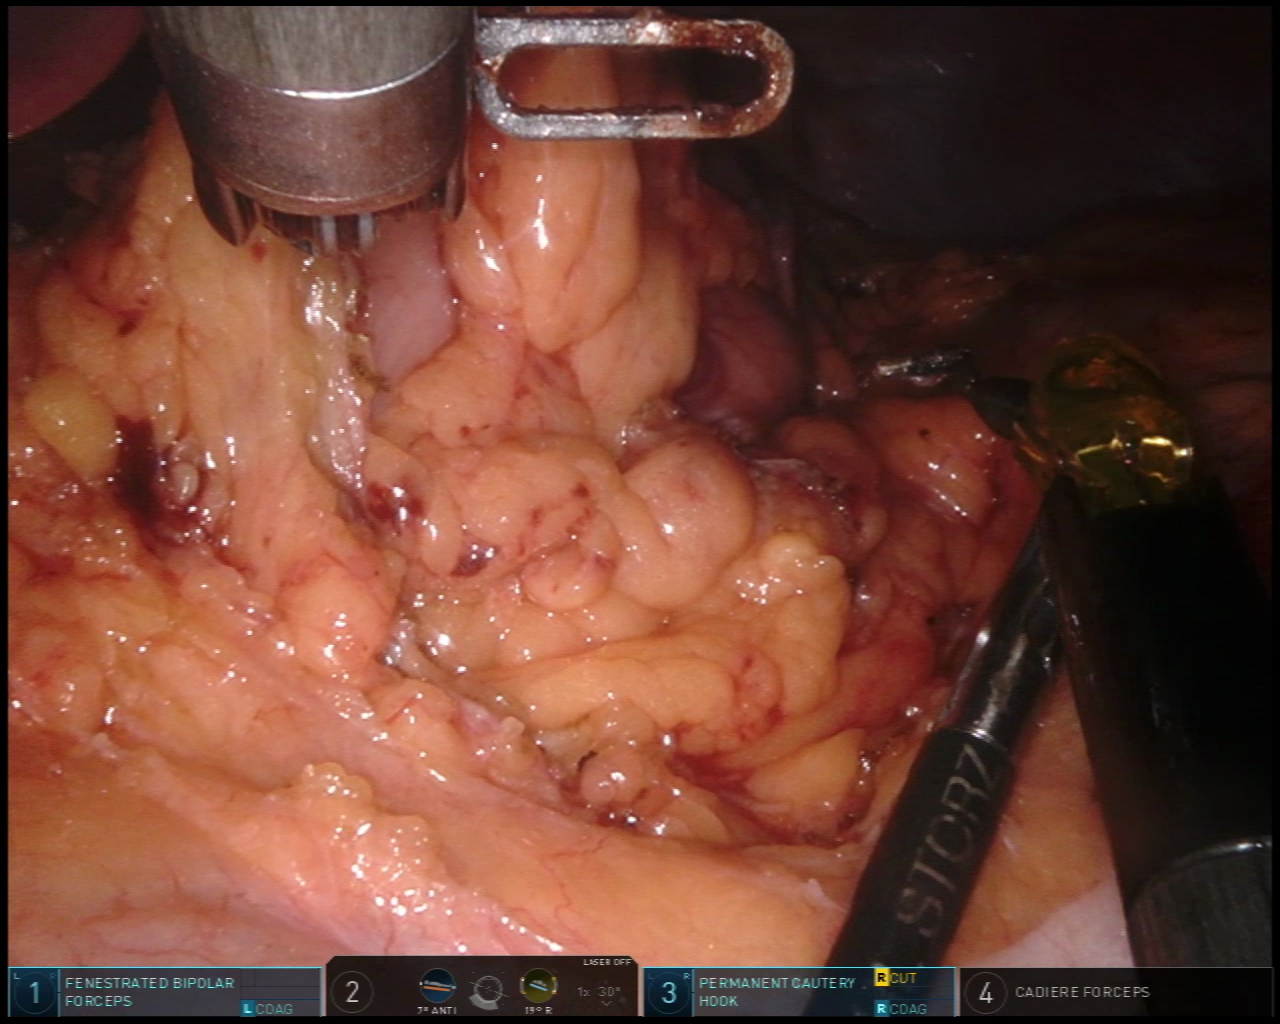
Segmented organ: stomach
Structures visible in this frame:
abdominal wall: yes
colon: yes
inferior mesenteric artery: no
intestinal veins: no
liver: yes
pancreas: no
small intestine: no
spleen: no
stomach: yes
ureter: no
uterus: no
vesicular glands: no